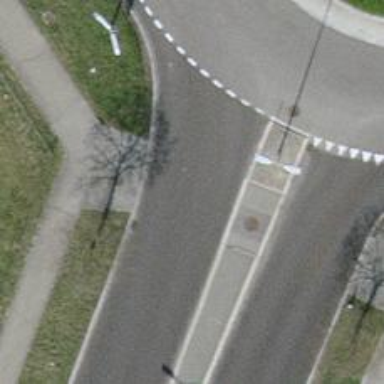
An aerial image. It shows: Unmarked crossing with zebra crossing reference.